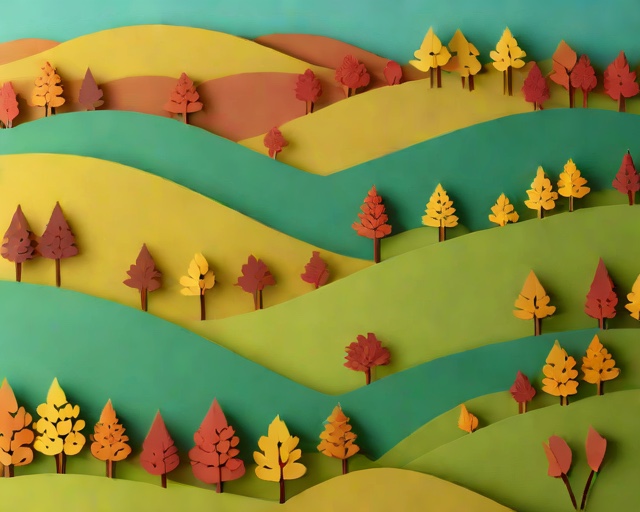
Category: Autumn